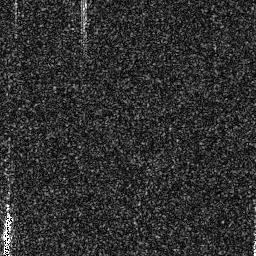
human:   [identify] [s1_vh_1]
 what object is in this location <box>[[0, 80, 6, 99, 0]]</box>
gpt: <ref>1 medium ship at the bottom left</ref>